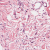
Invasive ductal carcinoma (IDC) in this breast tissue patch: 0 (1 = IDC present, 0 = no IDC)